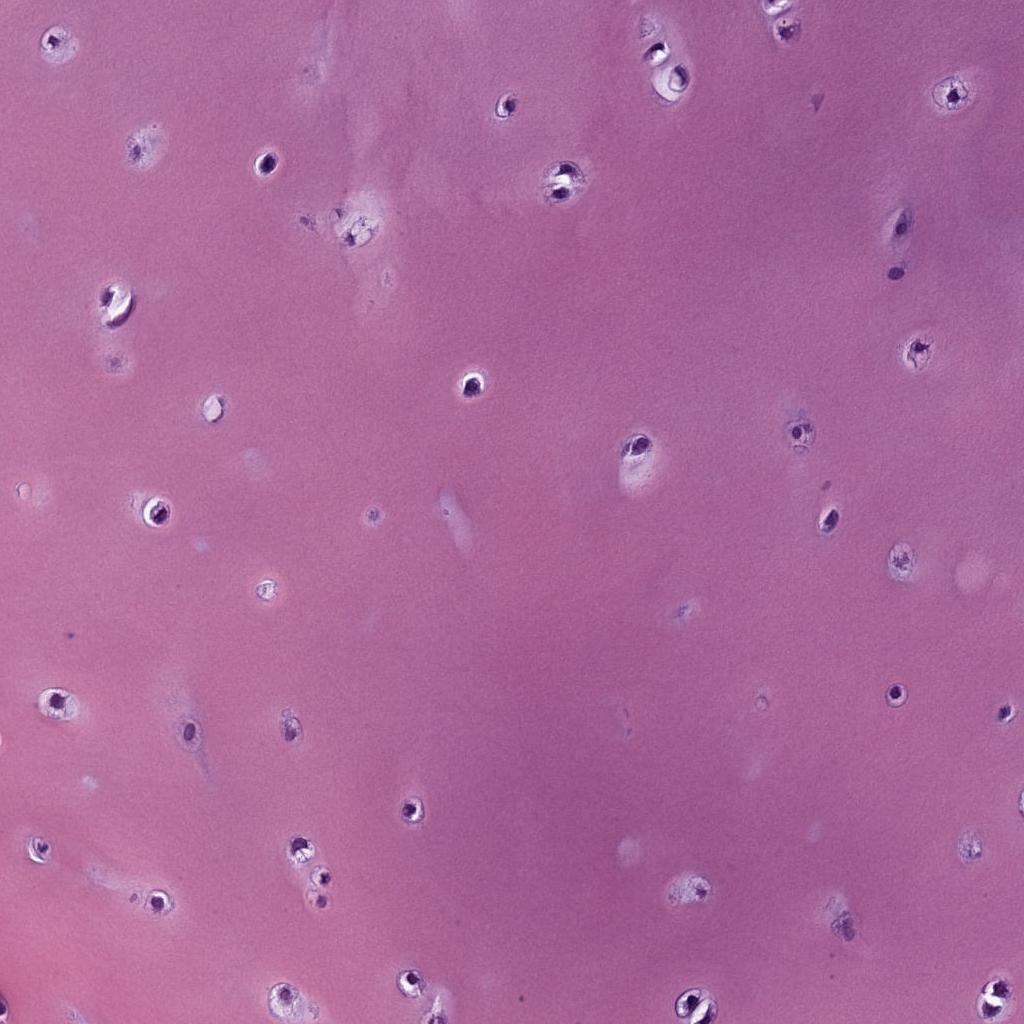
Label: Non-Tumor